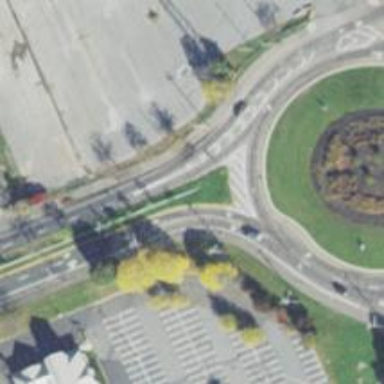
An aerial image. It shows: Roundabout on trunk highway.